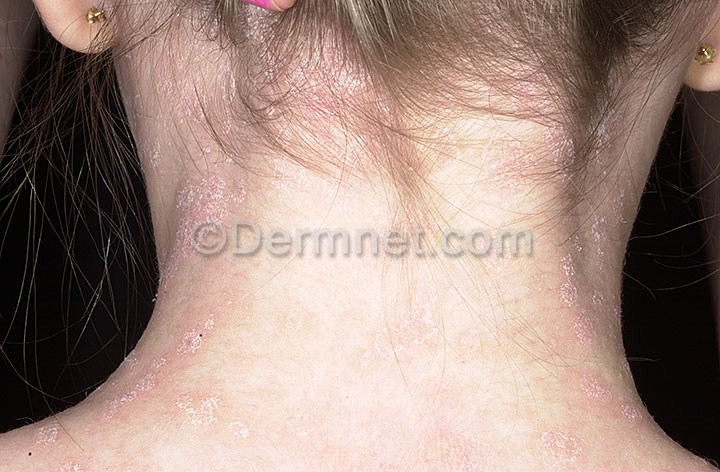
Disease: Psoriasis pictures Lichen Planus and related diseases